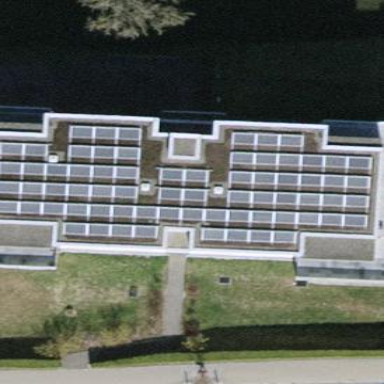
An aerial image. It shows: Solar power generator with photovoltaic panels.